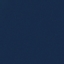
Label: SeaLake